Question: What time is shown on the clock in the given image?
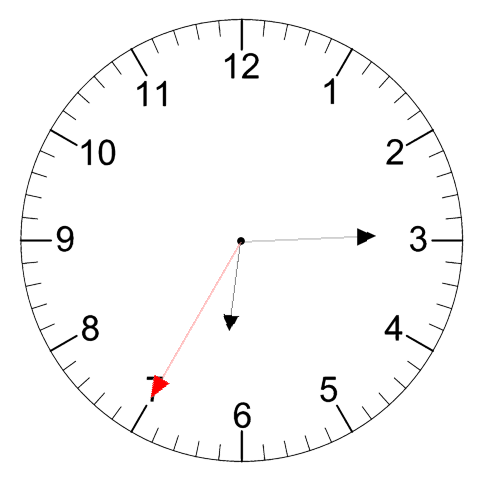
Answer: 06:14:35